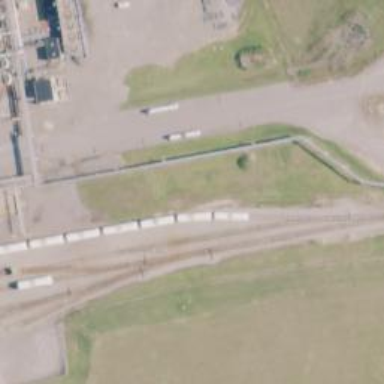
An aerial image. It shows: Railway spur service.